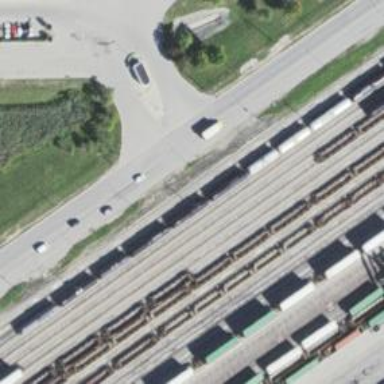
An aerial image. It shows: Railway yard.